RGB frame:
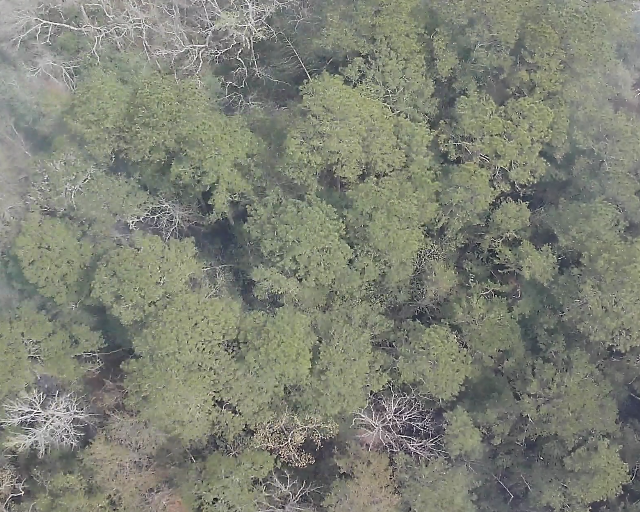
Thermal frame:
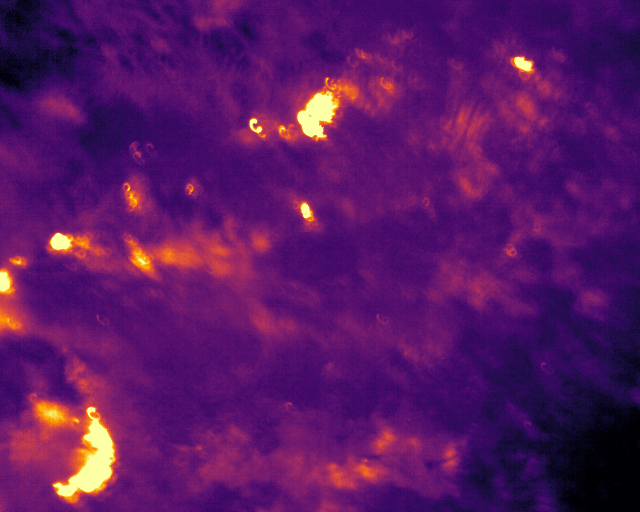
Captured: 2026-02-26 03:08:51
Pixels at or above 80 °C: 447 (fraction of frame: 0.001364)